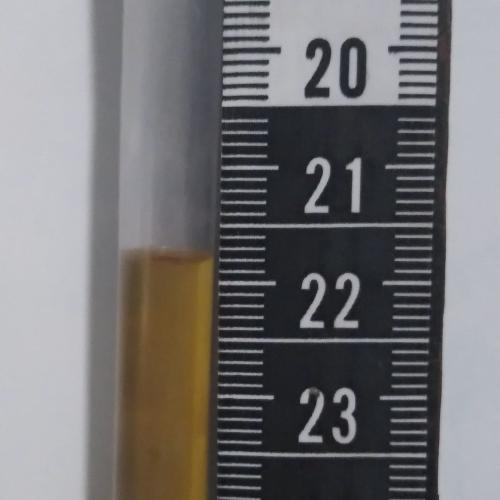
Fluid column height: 21.8 cm